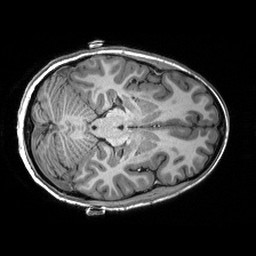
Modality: T1w
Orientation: axial
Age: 31
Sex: female
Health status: healthy
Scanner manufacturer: siemens
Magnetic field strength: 3 T
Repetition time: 2.53 s
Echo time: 0.00288 s